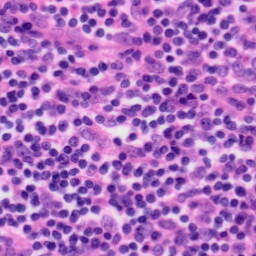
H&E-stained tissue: Tonsil